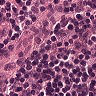
Metastatic tissue present: no